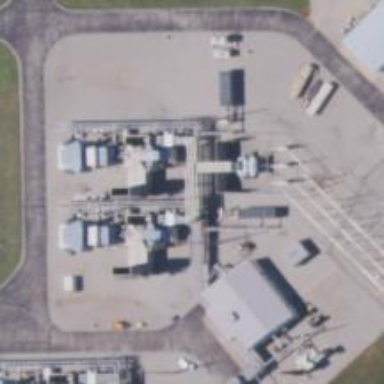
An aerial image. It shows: Gas turbine generator is in use.